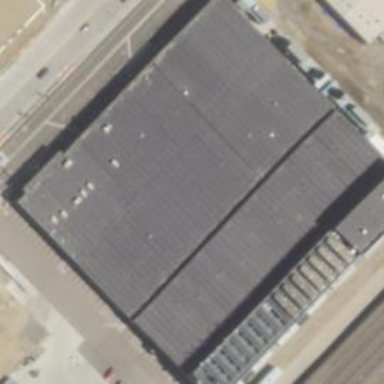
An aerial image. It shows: Dark grey commercial building.